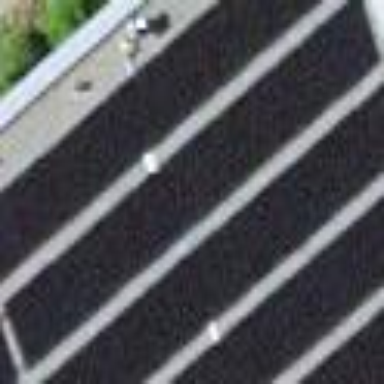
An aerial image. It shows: Solar power generator.